Interaction volume radius: 10 \u00c5
Interaction volume height: 25 \u00c5
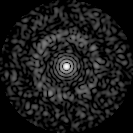
Disorder parameter: 0.814